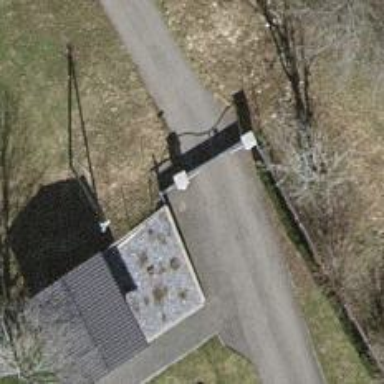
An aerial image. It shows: Fence.